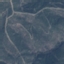
Land use / land cover: HerbaceousVegetation